Field crop: maize
Growth stage: 1
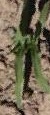
Species: maize